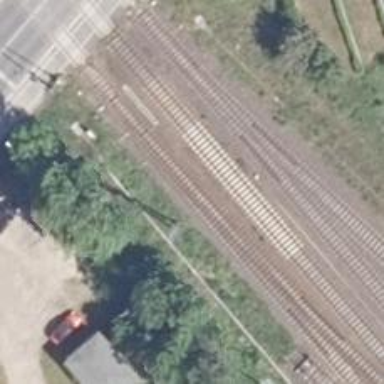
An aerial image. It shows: Railway switch with the turnout side on the left.